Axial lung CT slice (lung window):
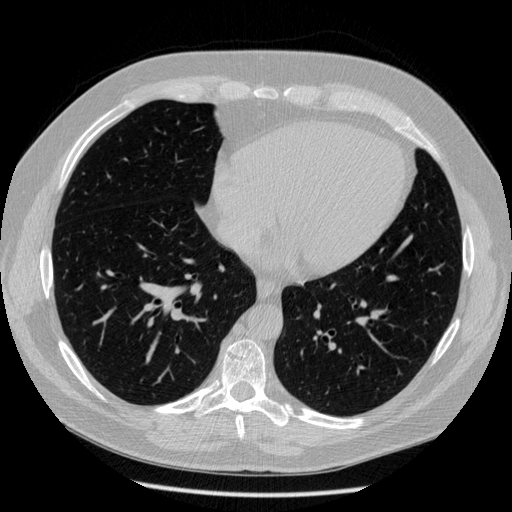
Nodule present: no